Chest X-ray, PA view. Patient: 56 years old, sex F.
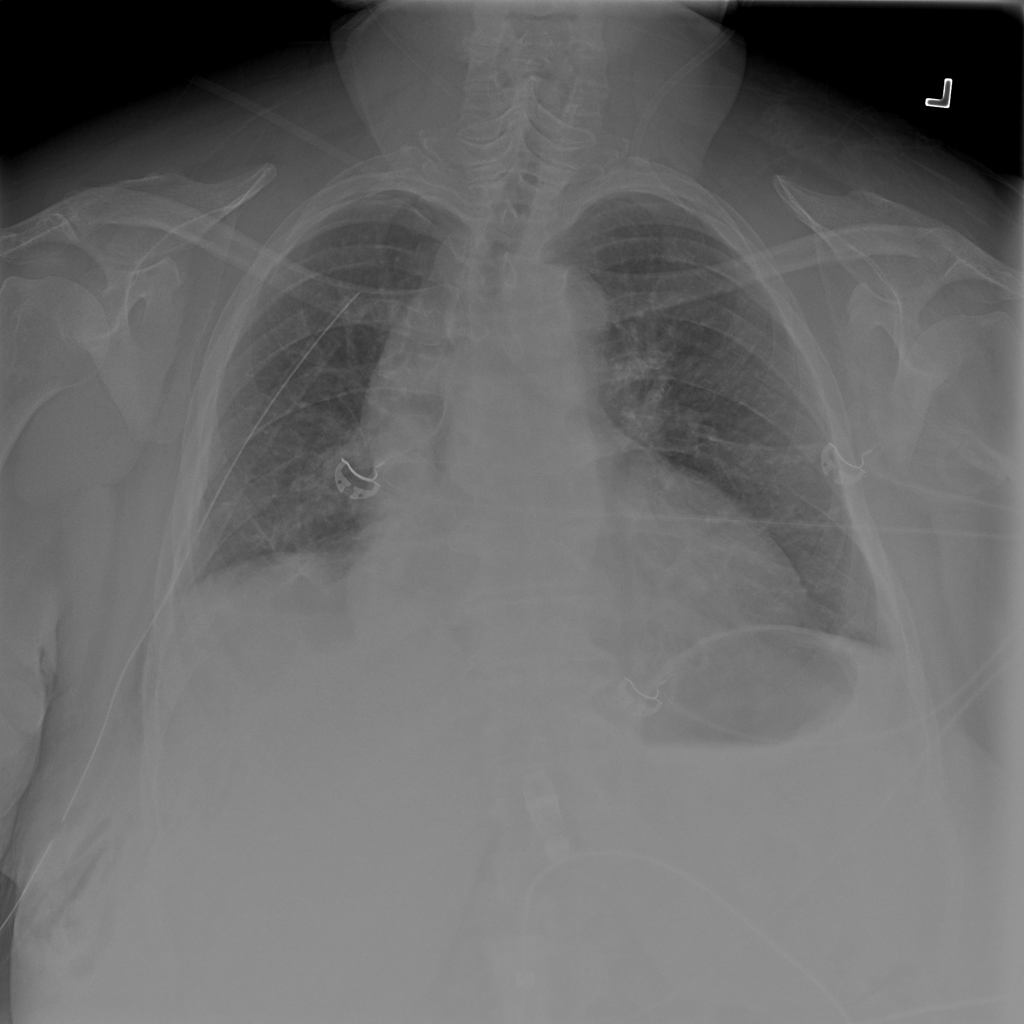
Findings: Atelectasis, Pneumothorax